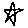
Label: star